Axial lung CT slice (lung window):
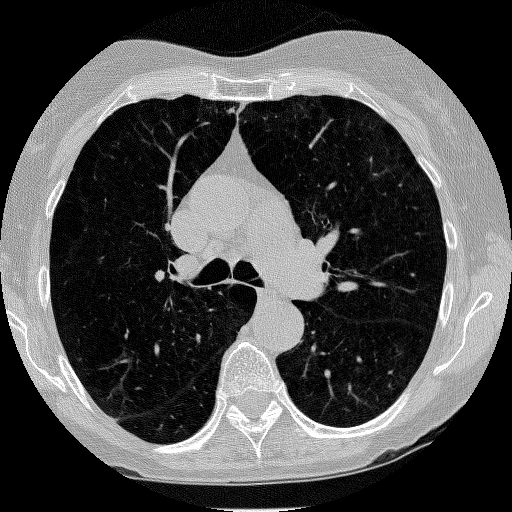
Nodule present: no